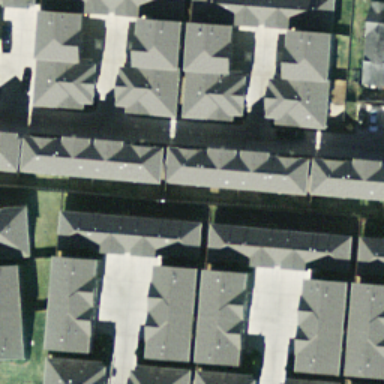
This is a dense residential area with houses and plants .